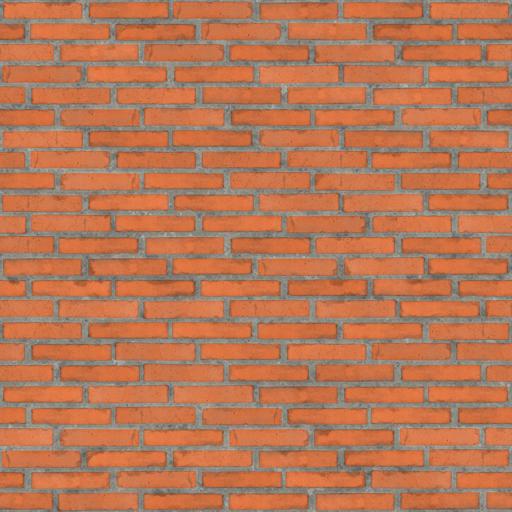
Tags: bricks orange